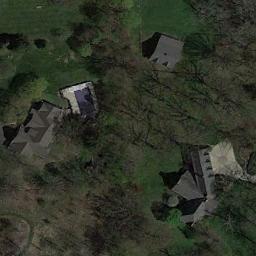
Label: sparse_residential